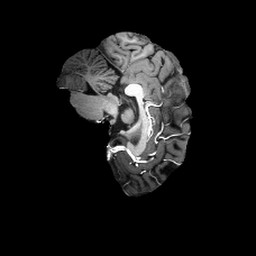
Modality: T1w
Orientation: sagittal
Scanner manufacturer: siemens
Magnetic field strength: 6.98 T
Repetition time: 3.1 s
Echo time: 0.00355 s